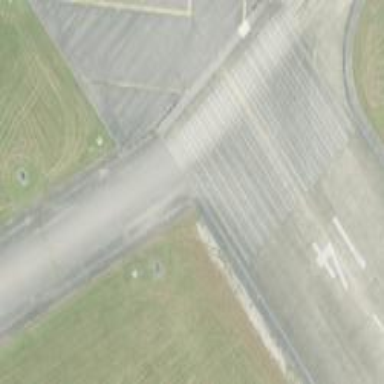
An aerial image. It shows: Image of taxiway at airport.